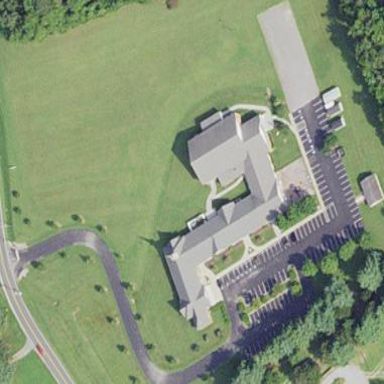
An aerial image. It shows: Building that serves as place of worship.